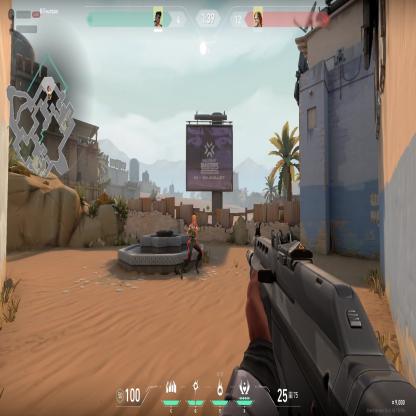
Label: enemy